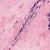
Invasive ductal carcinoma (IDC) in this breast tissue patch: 1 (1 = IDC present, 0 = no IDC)